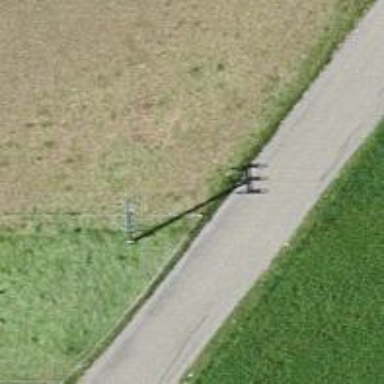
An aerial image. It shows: Utility pole in the area.